Field crop: tomato
Growth stage: 2
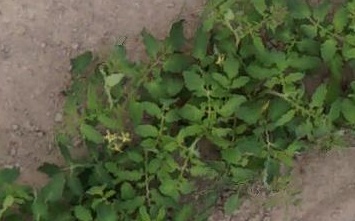
Species: tomato